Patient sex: M
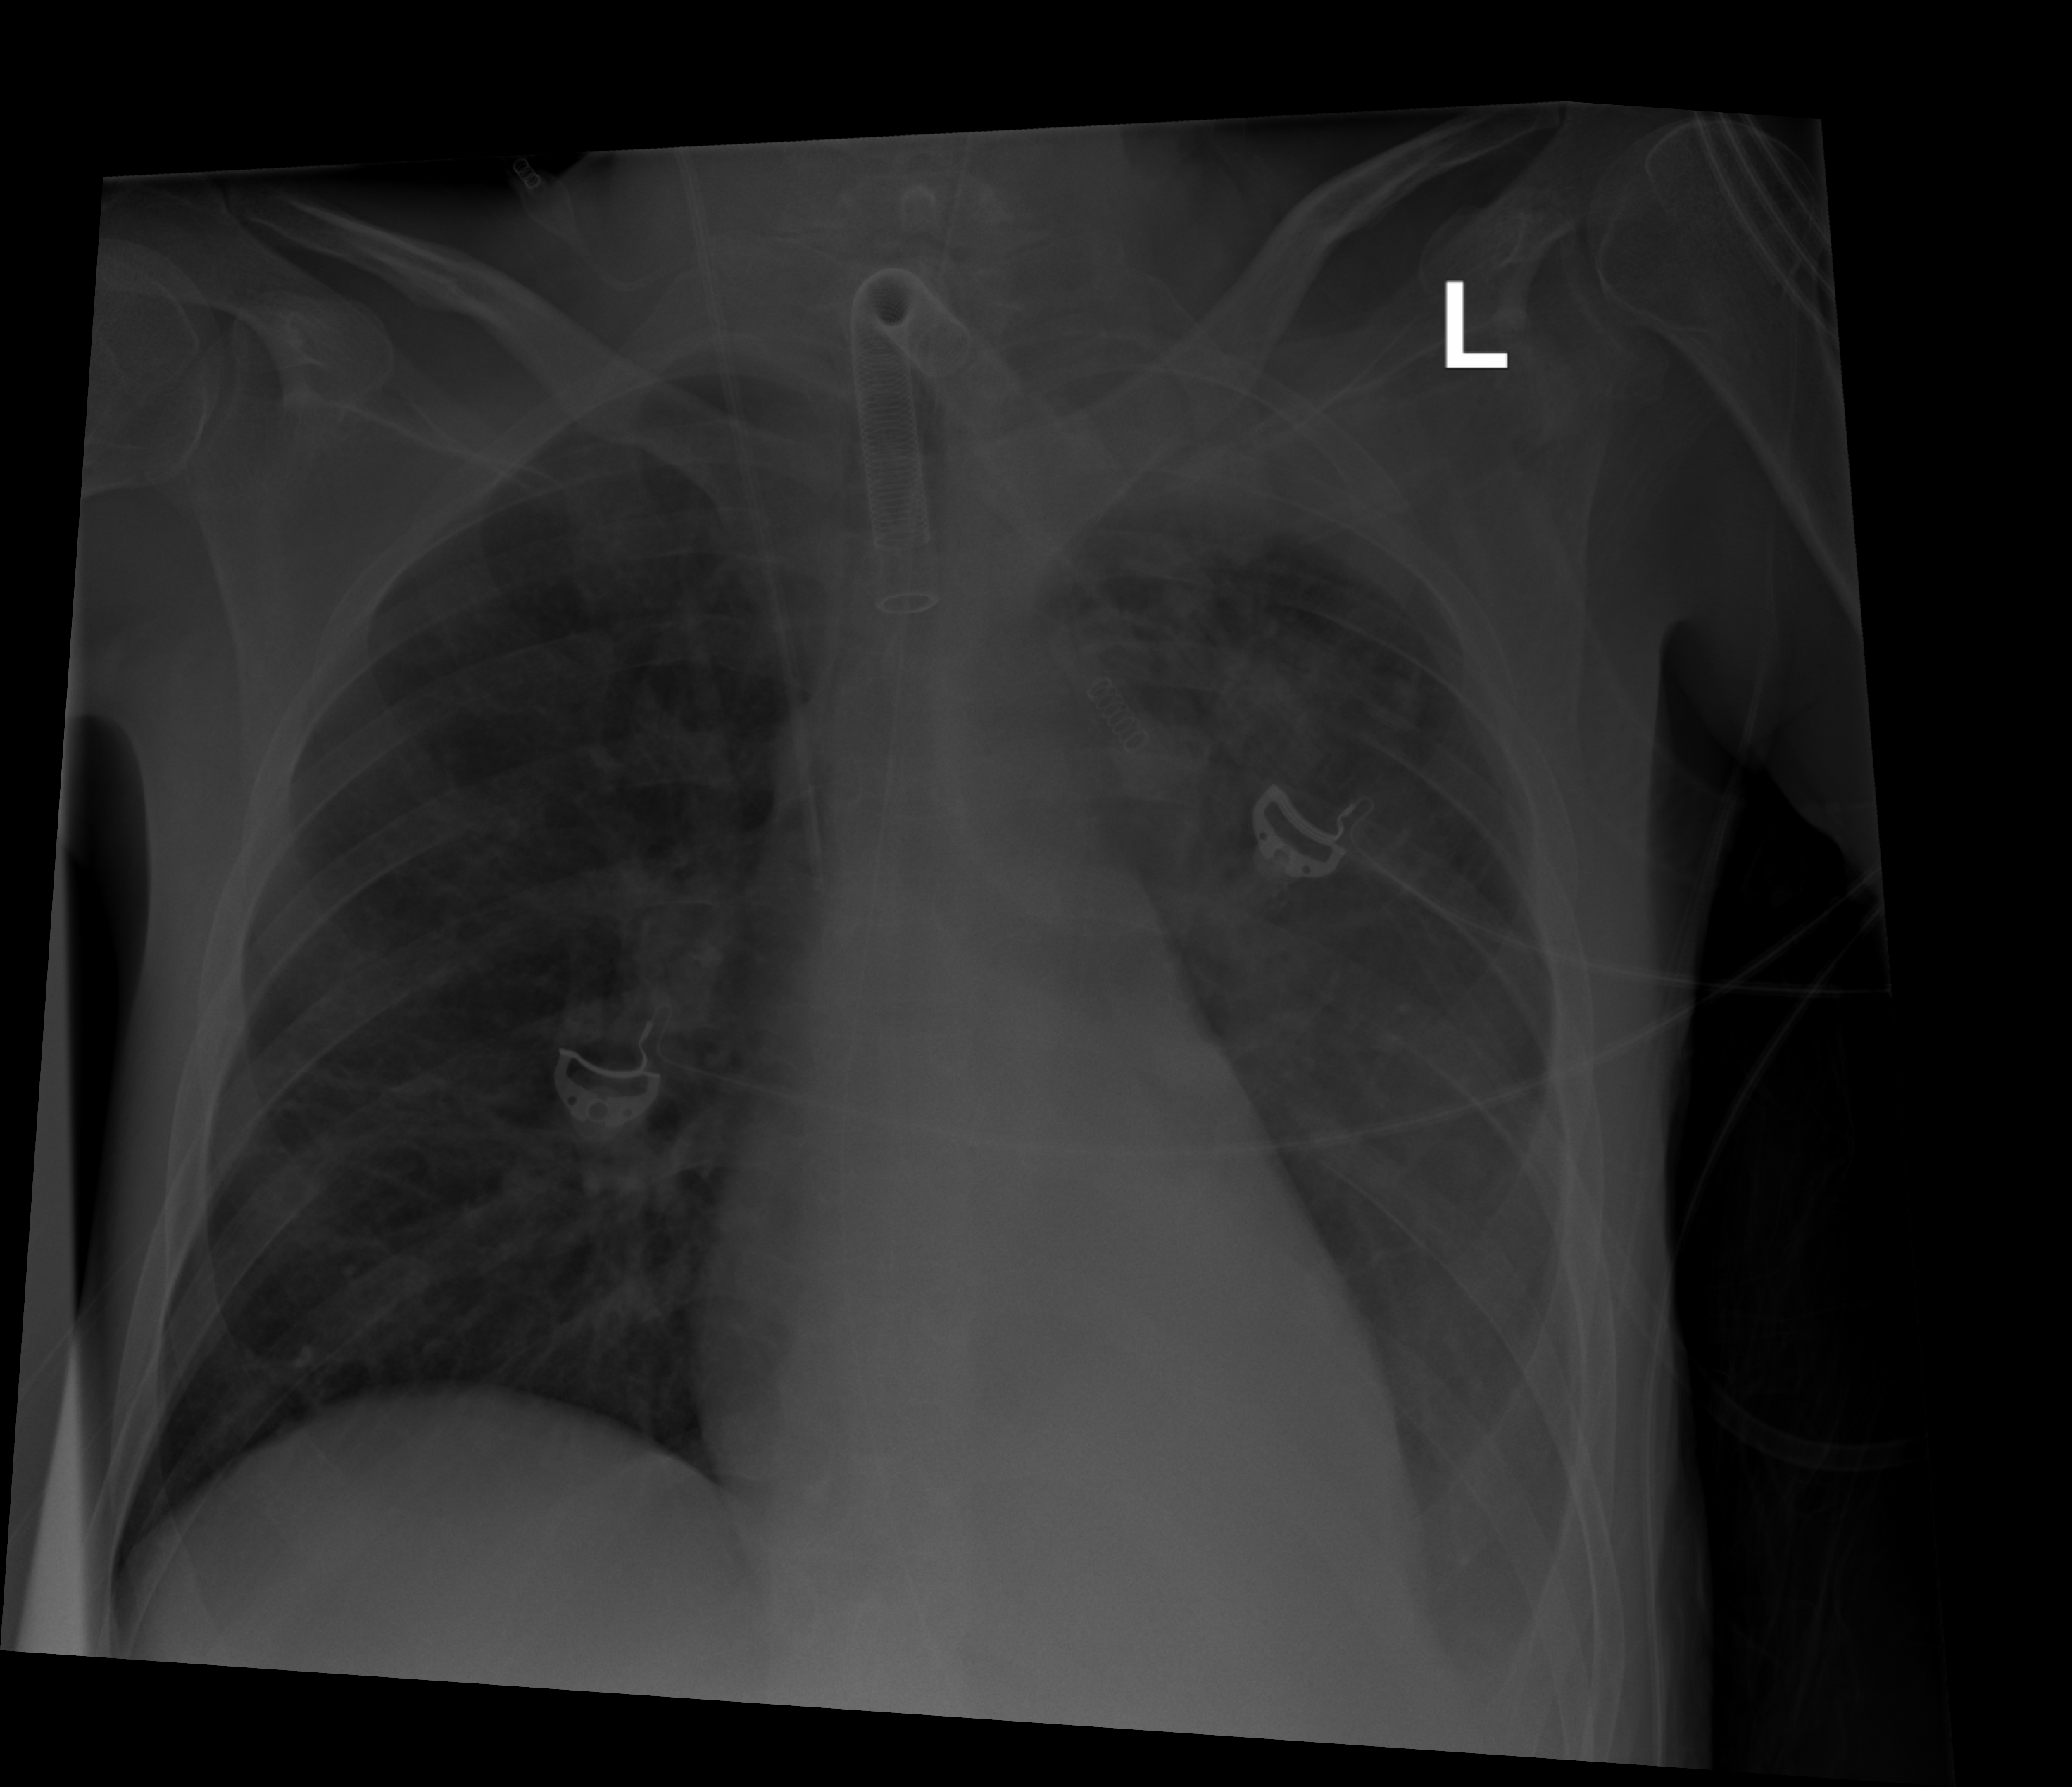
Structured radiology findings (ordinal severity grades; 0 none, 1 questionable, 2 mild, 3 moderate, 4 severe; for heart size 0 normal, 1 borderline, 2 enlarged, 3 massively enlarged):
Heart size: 0
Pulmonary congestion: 0
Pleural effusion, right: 0
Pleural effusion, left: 3
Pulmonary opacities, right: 2
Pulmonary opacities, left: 3
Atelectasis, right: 2
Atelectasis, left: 2